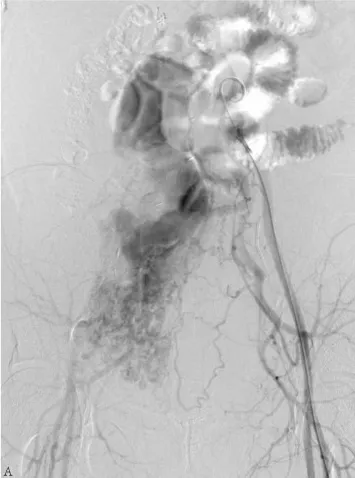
(A) Arteriovenous fistula (AVF) connecting the right internal iliac artery and internal iliac vein.
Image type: radiology (ct)